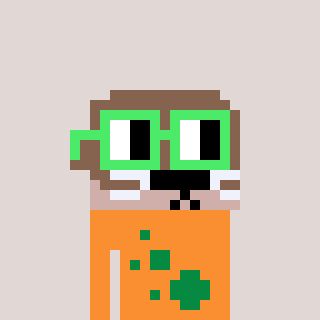
a pixel art character with square light green glasses, a otter-shaped head and a orange-colored body on a warm background